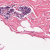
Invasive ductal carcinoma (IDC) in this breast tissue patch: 0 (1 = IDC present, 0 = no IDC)